Interaction volume radius: 5 \u00c5
Interaction volume height: 25 \u00c5
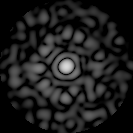
Disorder parameter: 0.8382